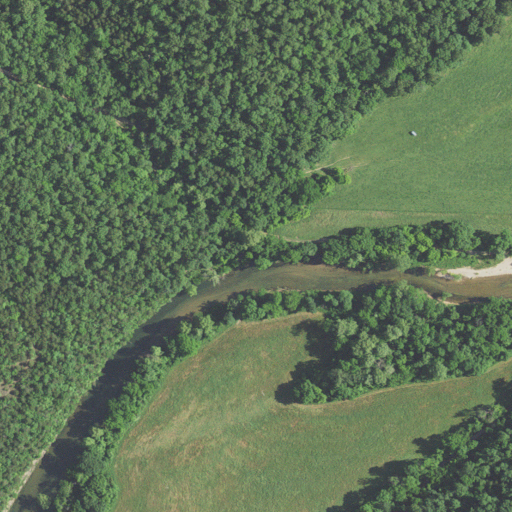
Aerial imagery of valley in Missouri named Murley Hollow containing deciduous forest, pasture, mixed forest, and evergreen forest